Question: I use Symfony (v1.4) debug toolbar a lot for troubleshooting and optimizing things. One part of it continues to puzzle me and I haven't found a description anywhere online.
The Timers section includes a % time column which seems horribly inaccurate. Adding the things there nearly always results in a total that is way over 100%. Once I had a result that was about 500%. Is this just a bug or is it a percentage of something other than it seems to imply? Thanks.
Here's a screenshot of a typical result for me:

edit: Also, I have seen some results where adding all the time(%) column is significantly LESS than 100%.
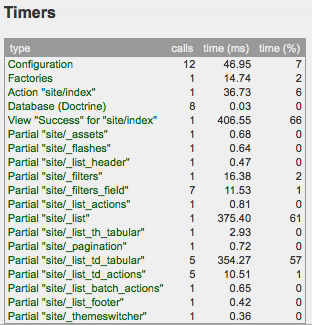
Answer: I'd guess that some partials include other partials' execution times.
i.e. '_list_td_tabular' and 'list_th_tabular' are both part of '_list''s execution.